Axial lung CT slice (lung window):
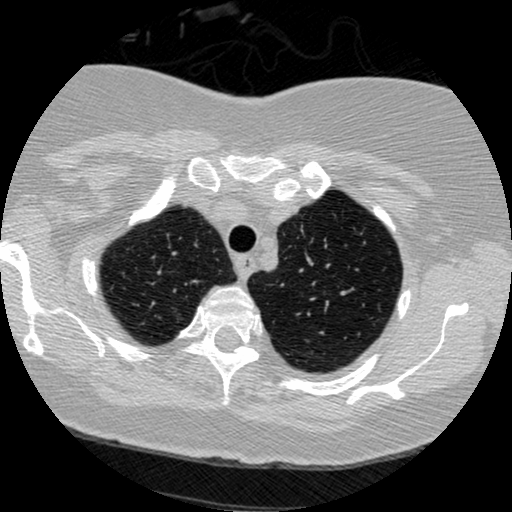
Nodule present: no